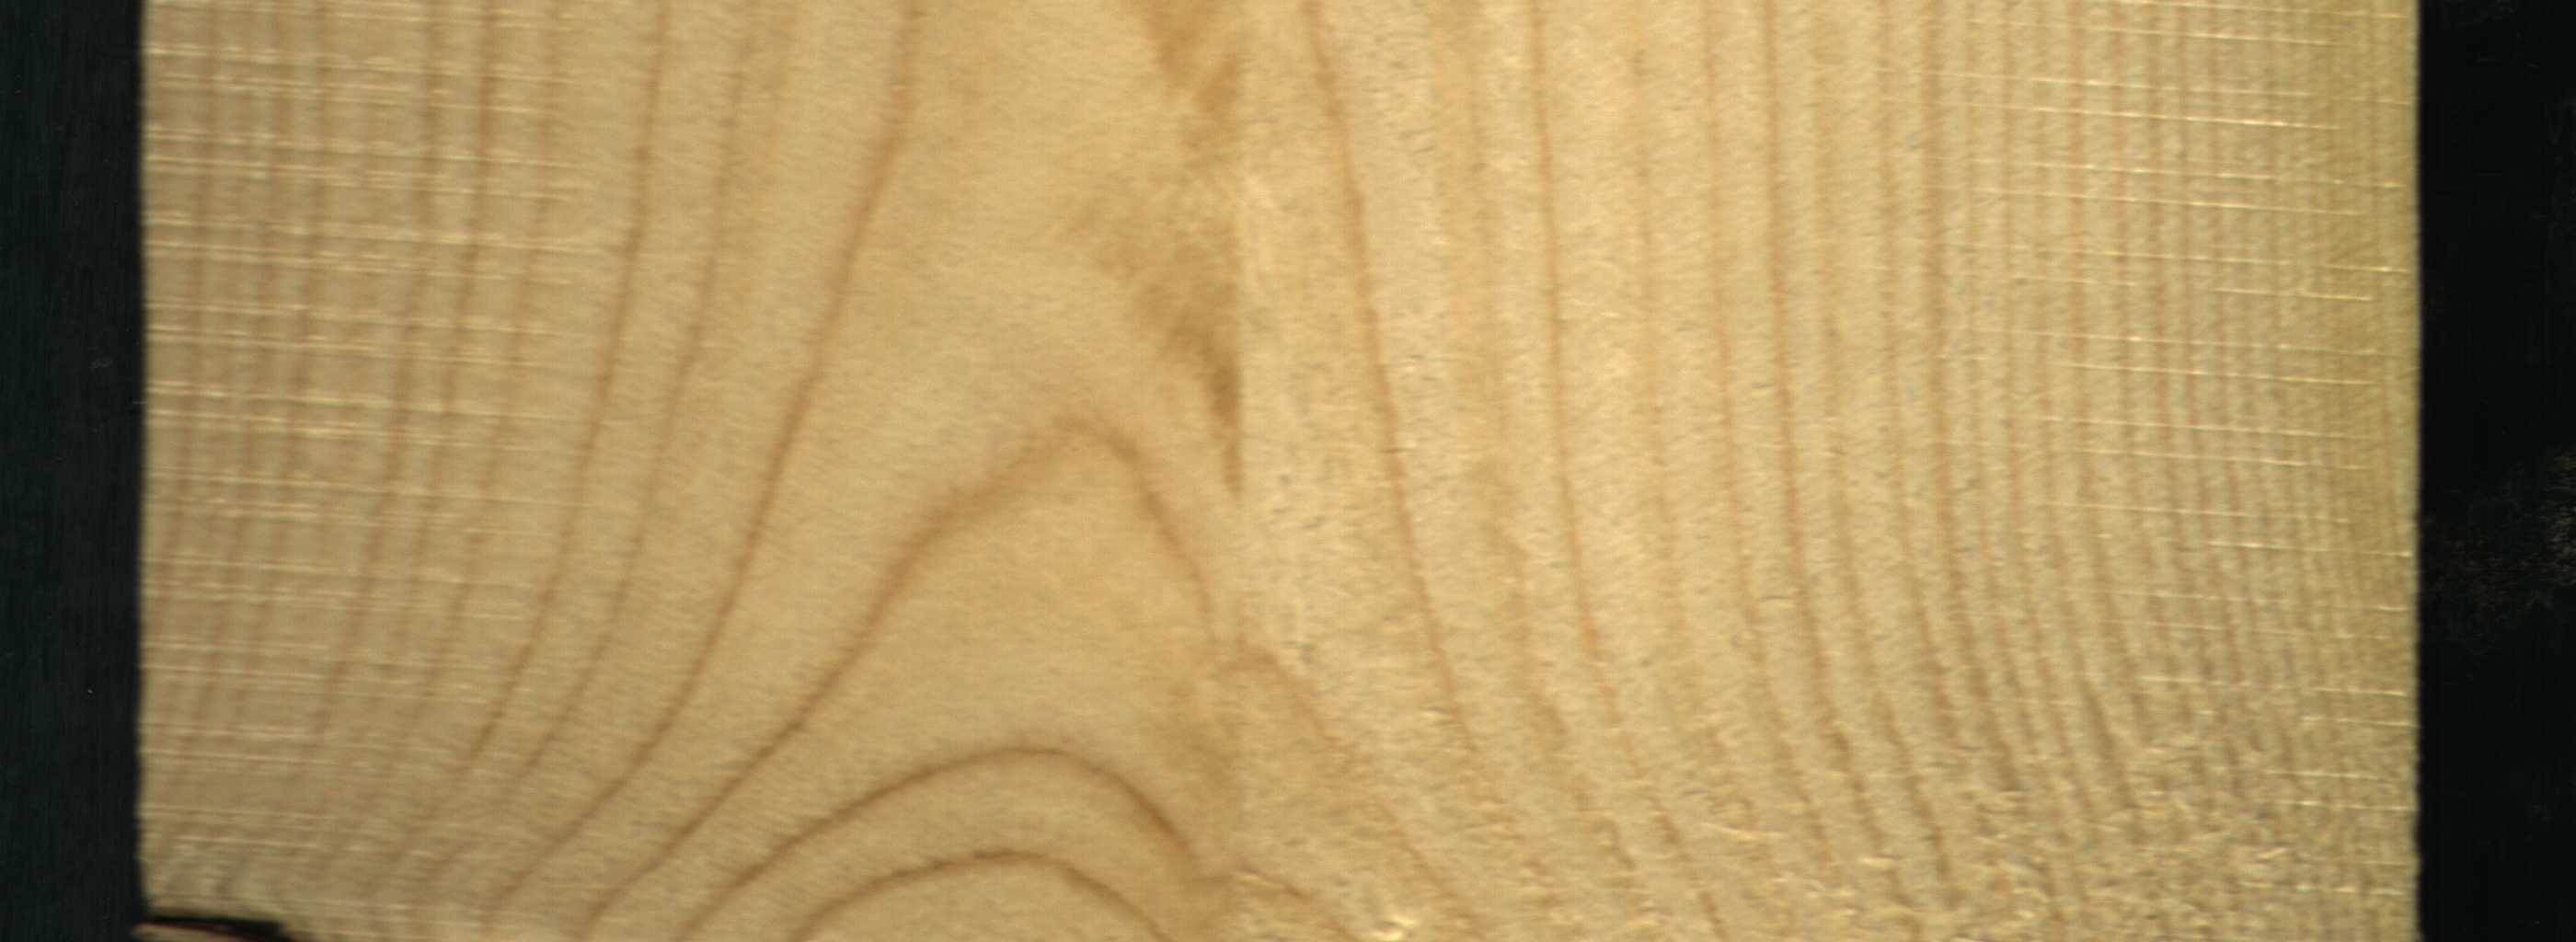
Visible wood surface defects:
Dead_Knot